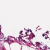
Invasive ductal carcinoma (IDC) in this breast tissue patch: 0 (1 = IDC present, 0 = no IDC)